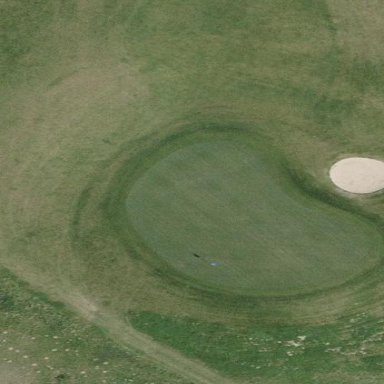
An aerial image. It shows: Golf green.